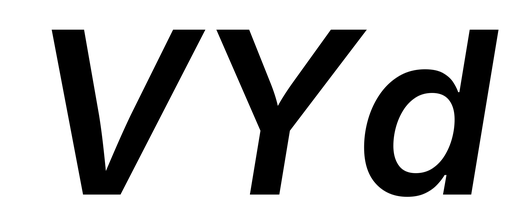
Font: Inter-Italic_SemiBold_Italic